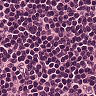
Metastatic tissue present: no